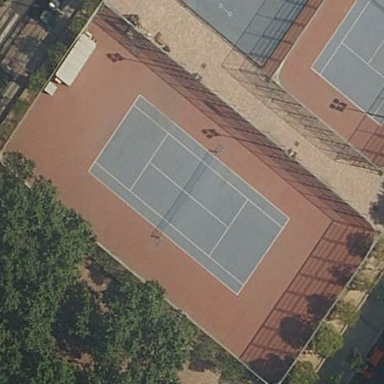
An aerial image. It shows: Concrete tennis pitch for leisure land.